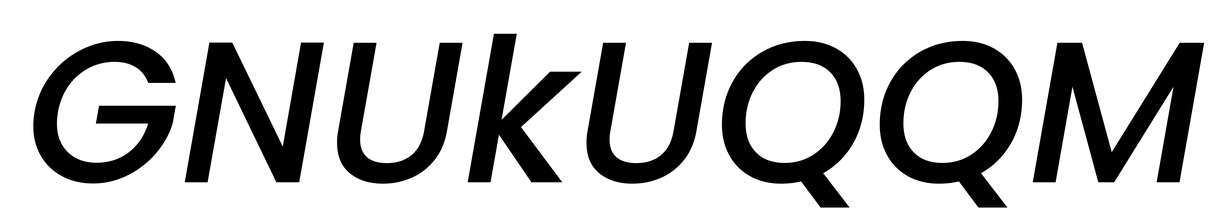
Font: Poppins-MediumItalic